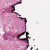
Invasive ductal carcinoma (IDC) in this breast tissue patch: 0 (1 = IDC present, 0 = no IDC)